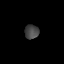
Tissue: lung
Cell type: Others
Senescence score: 0.2147
Nuclear area (px): 199
Mean DAPI intensity: 69.141